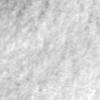
Label: no_change